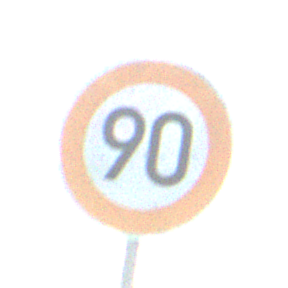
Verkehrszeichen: Geschwindigkeit90
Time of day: SunriseSunset
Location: Outdoor (Nature)
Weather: Clear
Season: NotSpecified
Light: Natural